Question: I found a good library that is absolutely needed for my project, but I failed to implement it.
> <URL>
I download the .zip file and in the library section of netbeans I selected the option "Add JAR/Folder". When I add the library folder to the library section, java does not let me import it to the .java file that I'm working on. I mean, java is not "recognising" the library. I also see this library is different from others that I had previously seen.
For example, I tried to implement "jsoup.jar" before and I did the same steps and it worked. I don't know why does these library isn't working.
If I'm not clear enough at this point, see the image below:

I would want to know what I'm doing wrong. Thank you in advance.
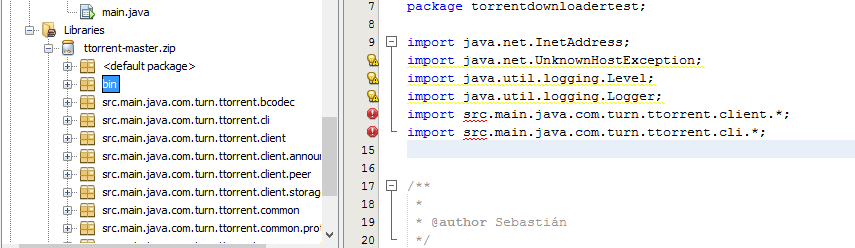
Answer: I believe you got a source bundle. They appear to be in <URL>.